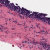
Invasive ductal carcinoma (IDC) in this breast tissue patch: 0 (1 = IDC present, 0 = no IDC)